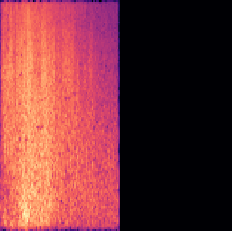
Sound class: Sea waves